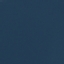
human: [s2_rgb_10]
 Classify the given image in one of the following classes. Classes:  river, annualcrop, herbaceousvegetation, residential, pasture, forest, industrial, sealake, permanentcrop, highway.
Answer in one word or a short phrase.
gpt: SeaLake